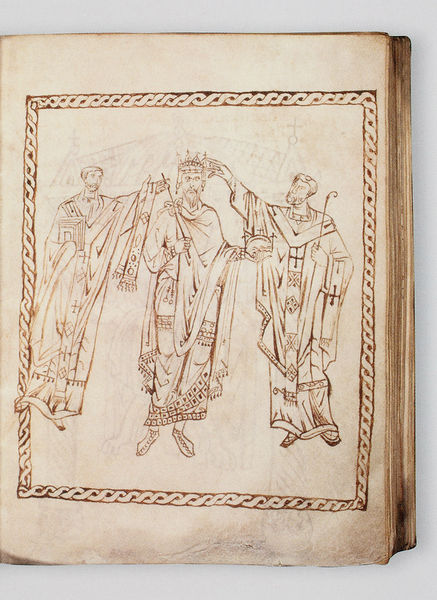
Titel: Schaffhauser Pontifikale, Federzeichnung
Institution: Schaffhausen, Stadtbibliothek, Ministerialbibliothek, Min. 94
Schlagwörter: mann, umhang, menschen, braun, männer, schwarz, zeichnung, schal, ornament, bart, rahmen, geistlicher, gewand, drei, krone, apfel, stab, grafik, graphik, monochrom, vergilbt, bischof, kaiser, könig, papst, kordel, tusche, buch, kreuz, druck, seite, herrscher, tinte, buchseite, jesus, krönung, priester, mönch, hirtenstab, zepter, flechtwerk, schwatz, bischofsstab, reichsapfel, manuskript, untertan, rahmenwerk, kröhnung, manuskriptseite, kröhung